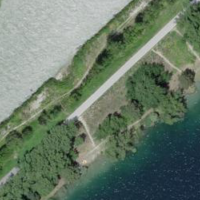
EUNIS habitat code: 53
Species observed at this site:
Phragmites australis